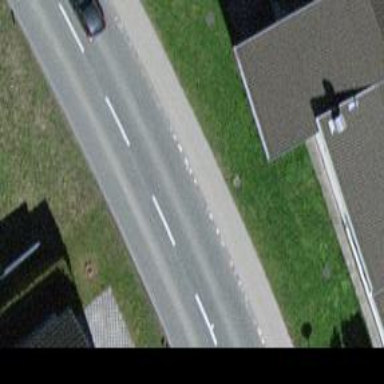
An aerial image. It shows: Secondary road with asphalt surface. There is cycle track on the right side.